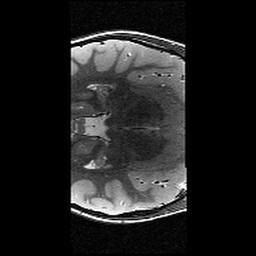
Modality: T2w
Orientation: axial
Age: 11
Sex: male
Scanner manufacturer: siemens
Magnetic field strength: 3 T
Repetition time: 9.23 s
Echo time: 0.067 s